Field crop: tomato
Growth stage: 2
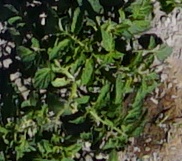
Species: tomato